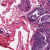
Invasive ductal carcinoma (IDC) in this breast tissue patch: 0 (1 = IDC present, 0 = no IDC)